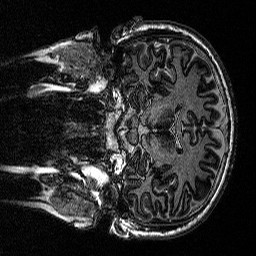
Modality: MP2RAGE
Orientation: coronal
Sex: male
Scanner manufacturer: siemens
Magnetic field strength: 3 T
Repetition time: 5 s
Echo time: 0.00292 s